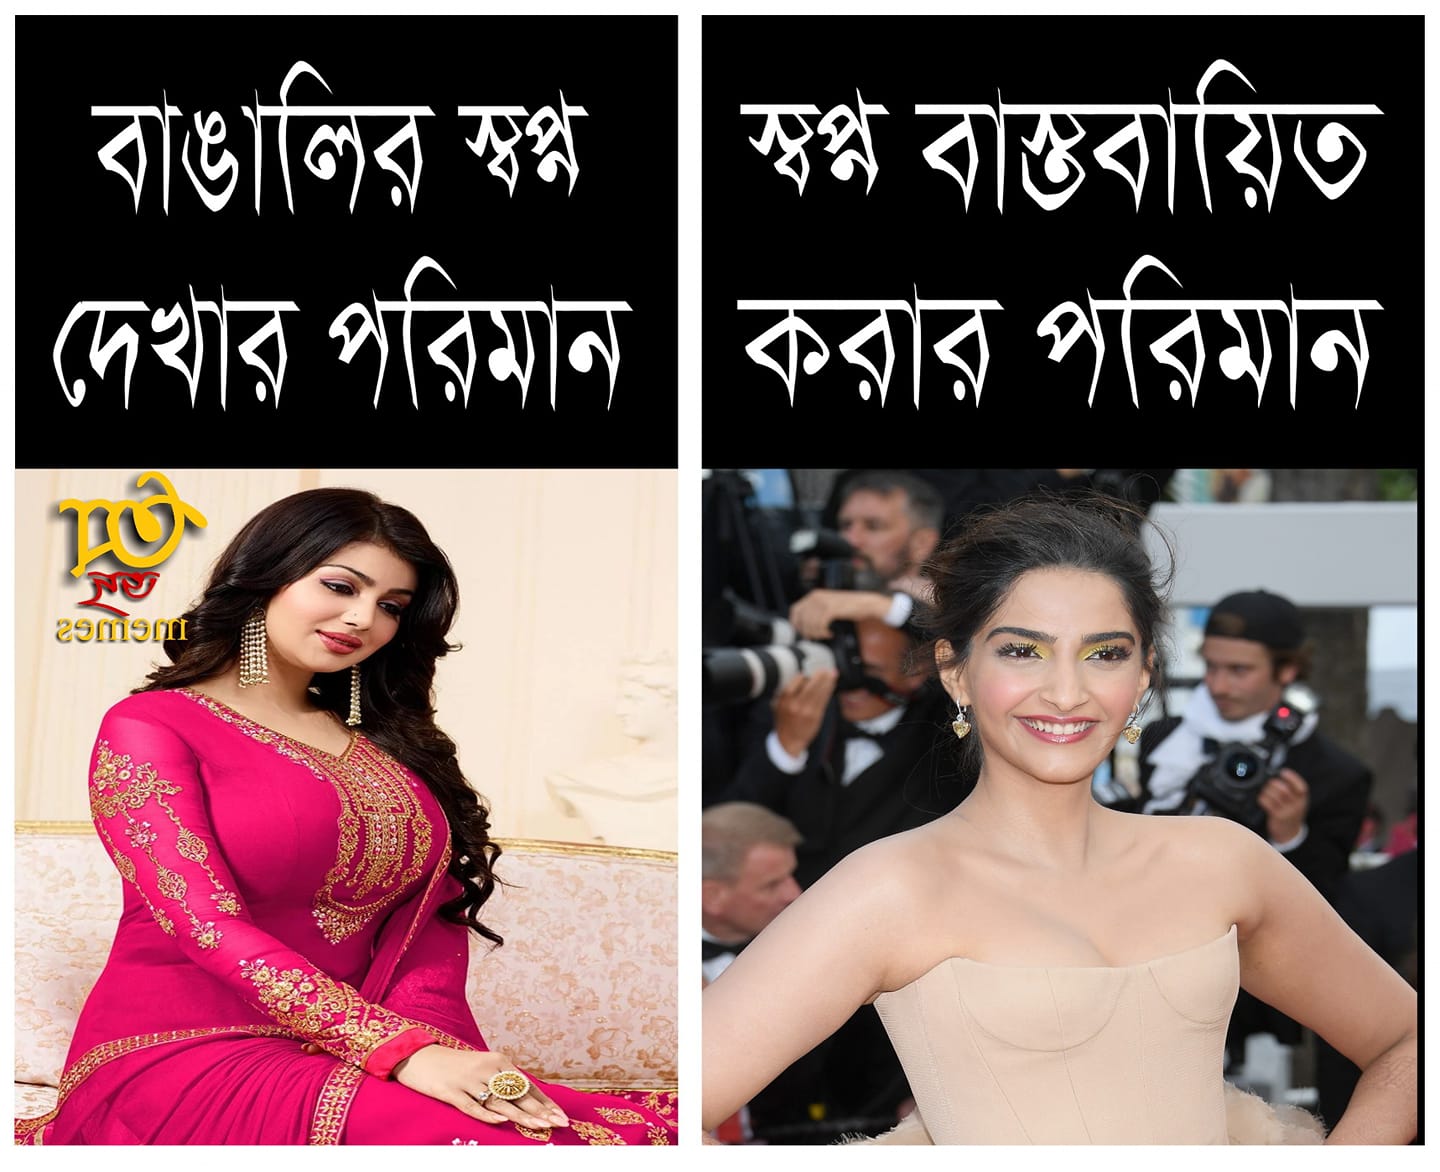
Caption: বাঙালির স্বপ্ন দেখার পরিমান    স্বপ্ন বাস্তবায়িত করার পরিমান
Label: hate